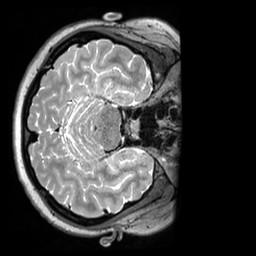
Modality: T2w
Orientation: axial
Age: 21
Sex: female
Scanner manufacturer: siemens
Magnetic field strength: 3 T
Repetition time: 3.2 s
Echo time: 0.408 s